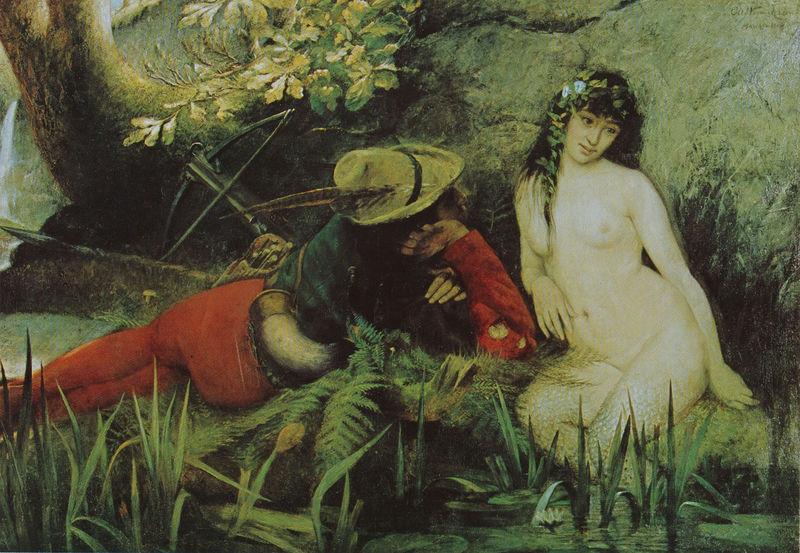
Titel: Jäger mit Quellnymphe
Künstler: Otto Vermehren
Standort: München
Institution: Privatbesitz
Schlagwörter: akt, baum, blätter, feder, felsen, gemälde, hand, laub, mann, nackt, wasser, weiß, fluss, grün, landschaft, mädchen, see, sitzen, teich, ufer, blume, blumen, brust, busen, frau, frisur, haar, hut, schwarz, blick, dame, gras, rot, wiese, malerei, symbolismus, hose, jung, barock, federn, horn, trinkhorn, natur, schilf, stamm, weide, haare, paar, blatt, girlande, pflanzen, england, hübsch, schön, voyeur, wald, schuppen, beine, brüste, liebe, liegen, bogen, fels, tag, idylle, rast, romantik, zopf, farn, nabel, bauch, liegend, scham, frühling, betrachter, schild, wurzel, wasserpflanzen, schönheit, nixe, kranz, mythologie, lilie, ritter, jagd, betrachten, liebespaar, efeu, jäger, verliebt, romantisch, tümpel, wanderer, böcklin, nymphe, märchen, strumpfhose, historienmalerei, blumenkranz, seerosen, grad, historismus, nackte frau, eiche, jagt, meerjungfrau, armbrust, blumenschmuck, speer, seerose, schüchtern, amor, anbetung, kopfschmuck, köcher, pfeil, laube, artemis, pfeile, faul, bume, quelle, teichrose, anhimmeln, tell, anbetend, ovid, rote hose, schmachtend, robin hood, historisierend, schöne, wassernixe, waidmann, liegenm, wasser schilf